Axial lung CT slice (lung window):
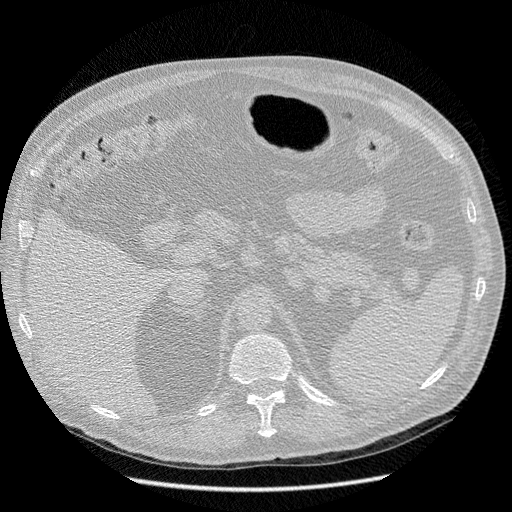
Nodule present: no